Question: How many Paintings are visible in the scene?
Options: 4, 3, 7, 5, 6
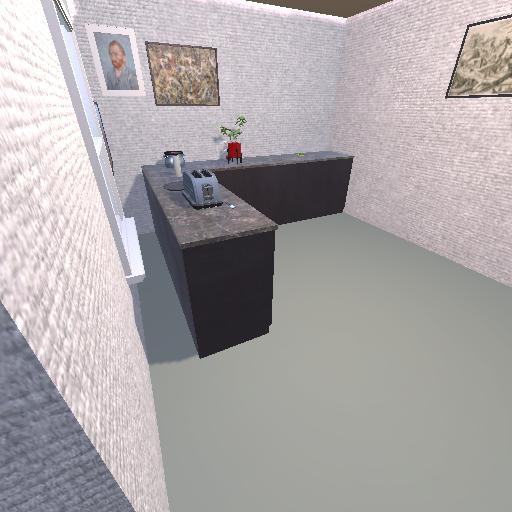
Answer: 4